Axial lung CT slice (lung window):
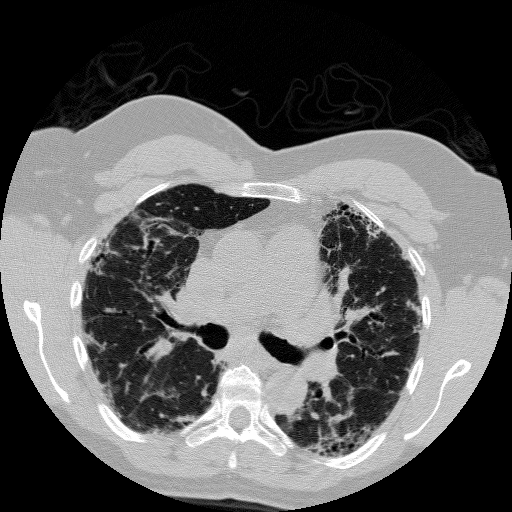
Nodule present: no